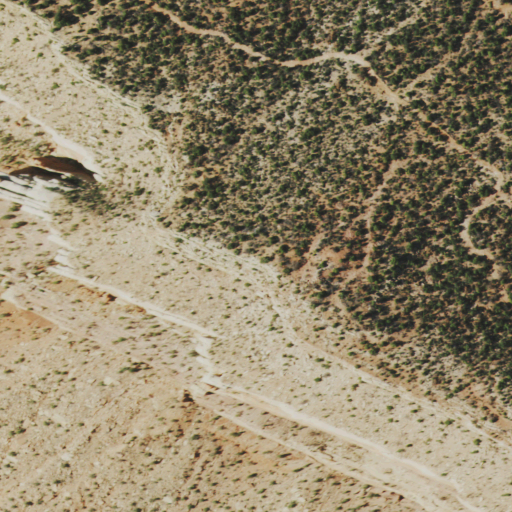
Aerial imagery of mountain in Colorado named Martin Mesa containing shrub and evergreen forest